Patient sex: M
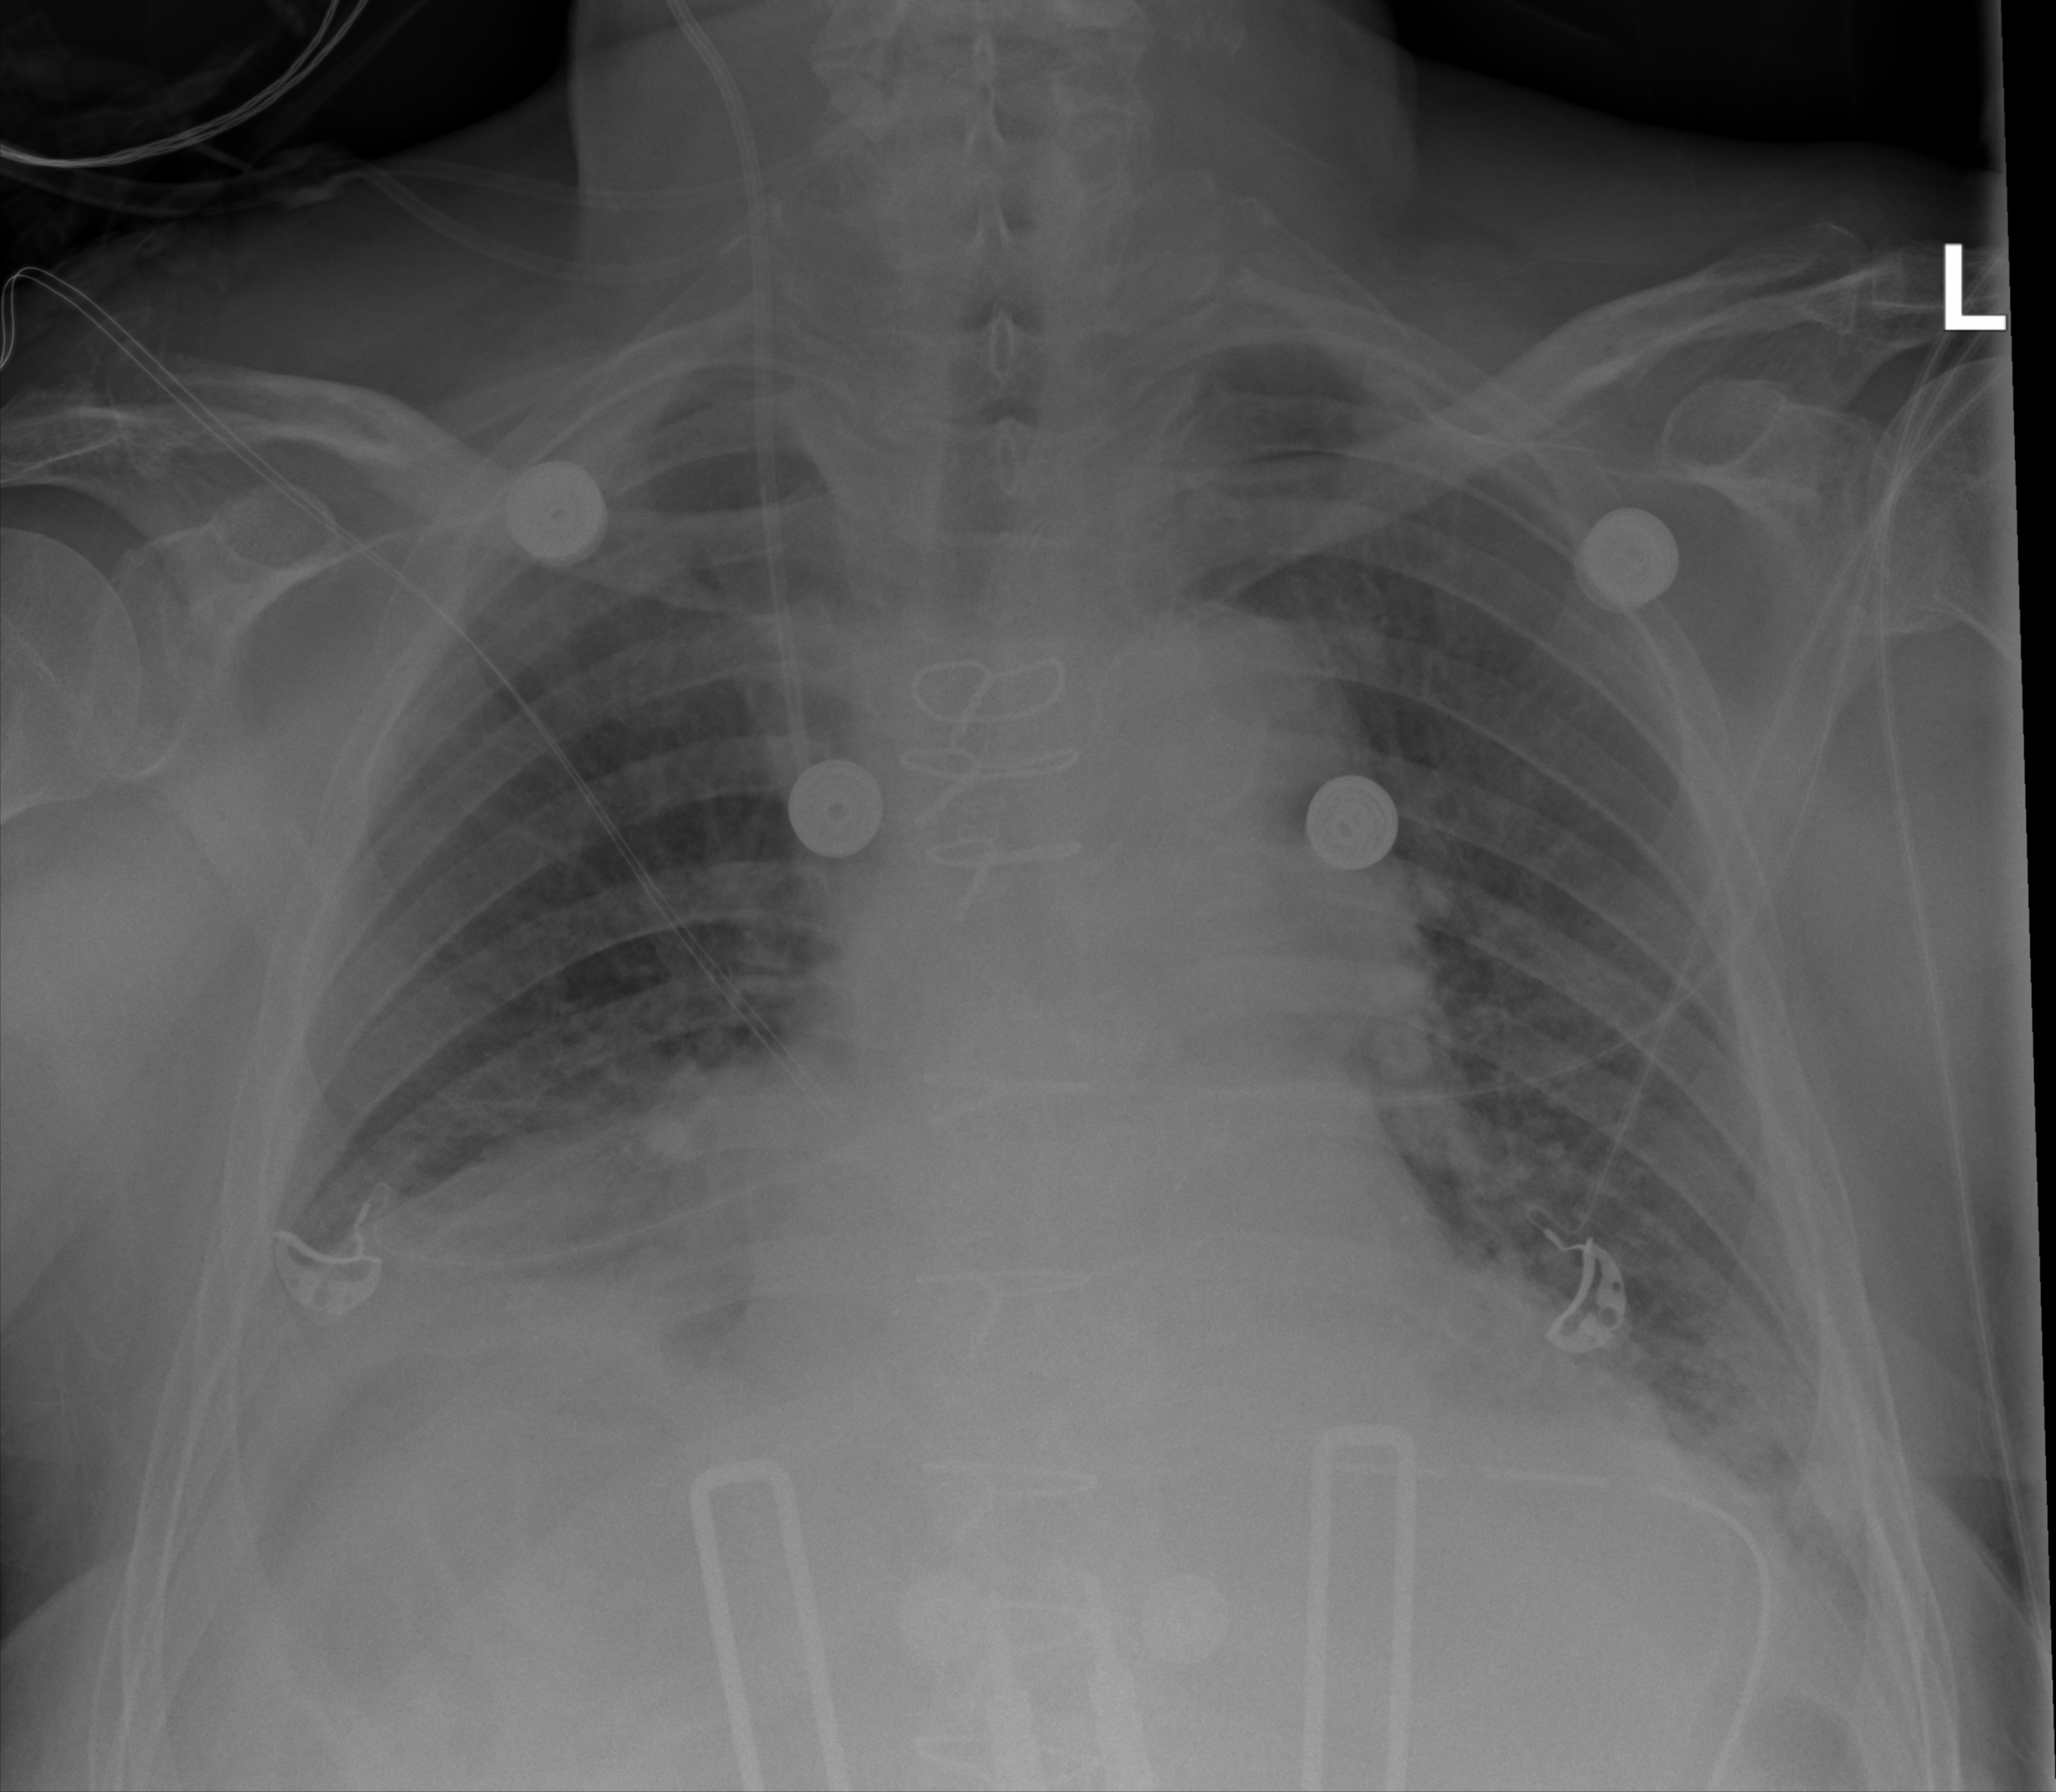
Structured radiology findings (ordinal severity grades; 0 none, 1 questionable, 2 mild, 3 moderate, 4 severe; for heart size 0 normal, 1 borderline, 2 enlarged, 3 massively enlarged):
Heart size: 1
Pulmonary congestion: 2
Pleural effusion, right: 2
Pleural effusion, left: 2
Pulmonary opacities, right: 2
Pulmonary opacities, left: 2
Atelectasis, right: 3
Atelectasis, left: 2